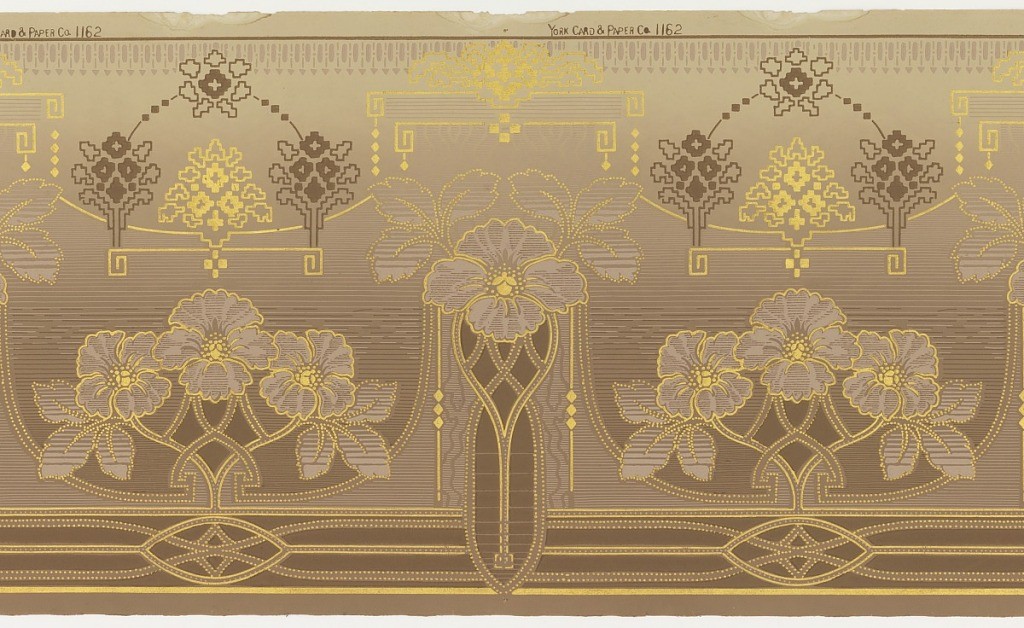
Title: Frieze
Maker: York Card & Paper Co., 1891
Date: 1905–1915
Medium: Machine-printed paper
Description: Angular designs representing bouquets of flowers above, below are flowers linked by open zig zag lozenge. In between is a taller bouquet with same open zig zag lozenge connecting them. Above these flowers is an architectural drip molding motif framing the tops of the flowers. Vague broken stripes that gradually get darker as they go down, behind, oval shapes connected by strips on a dark brown field on bottom. Printed in light brown, dark brown, gold gilt, and pale pink.